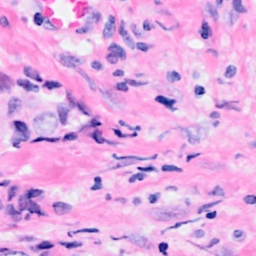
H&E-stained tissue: Breast